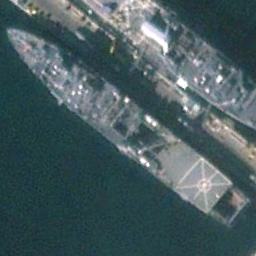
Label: combat